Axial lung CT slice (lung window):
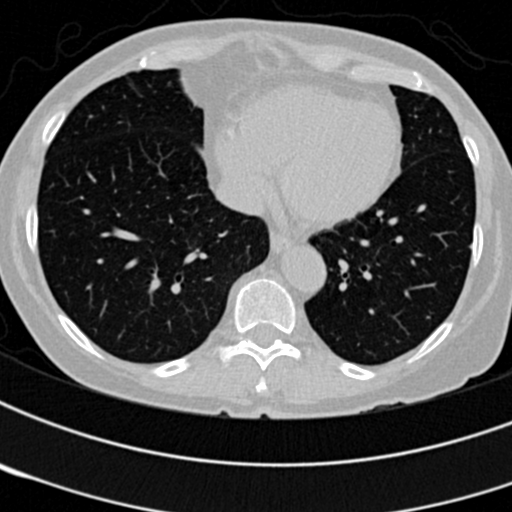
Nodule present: no